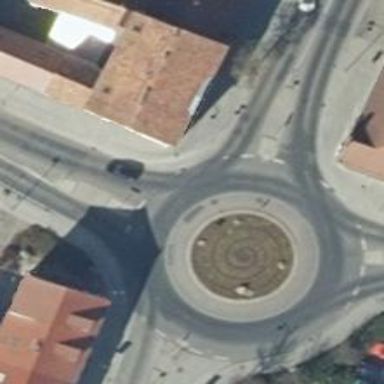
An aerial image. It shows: Tertiary road with asphalt surface leading to roundabout.